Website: macys
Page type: billing-address
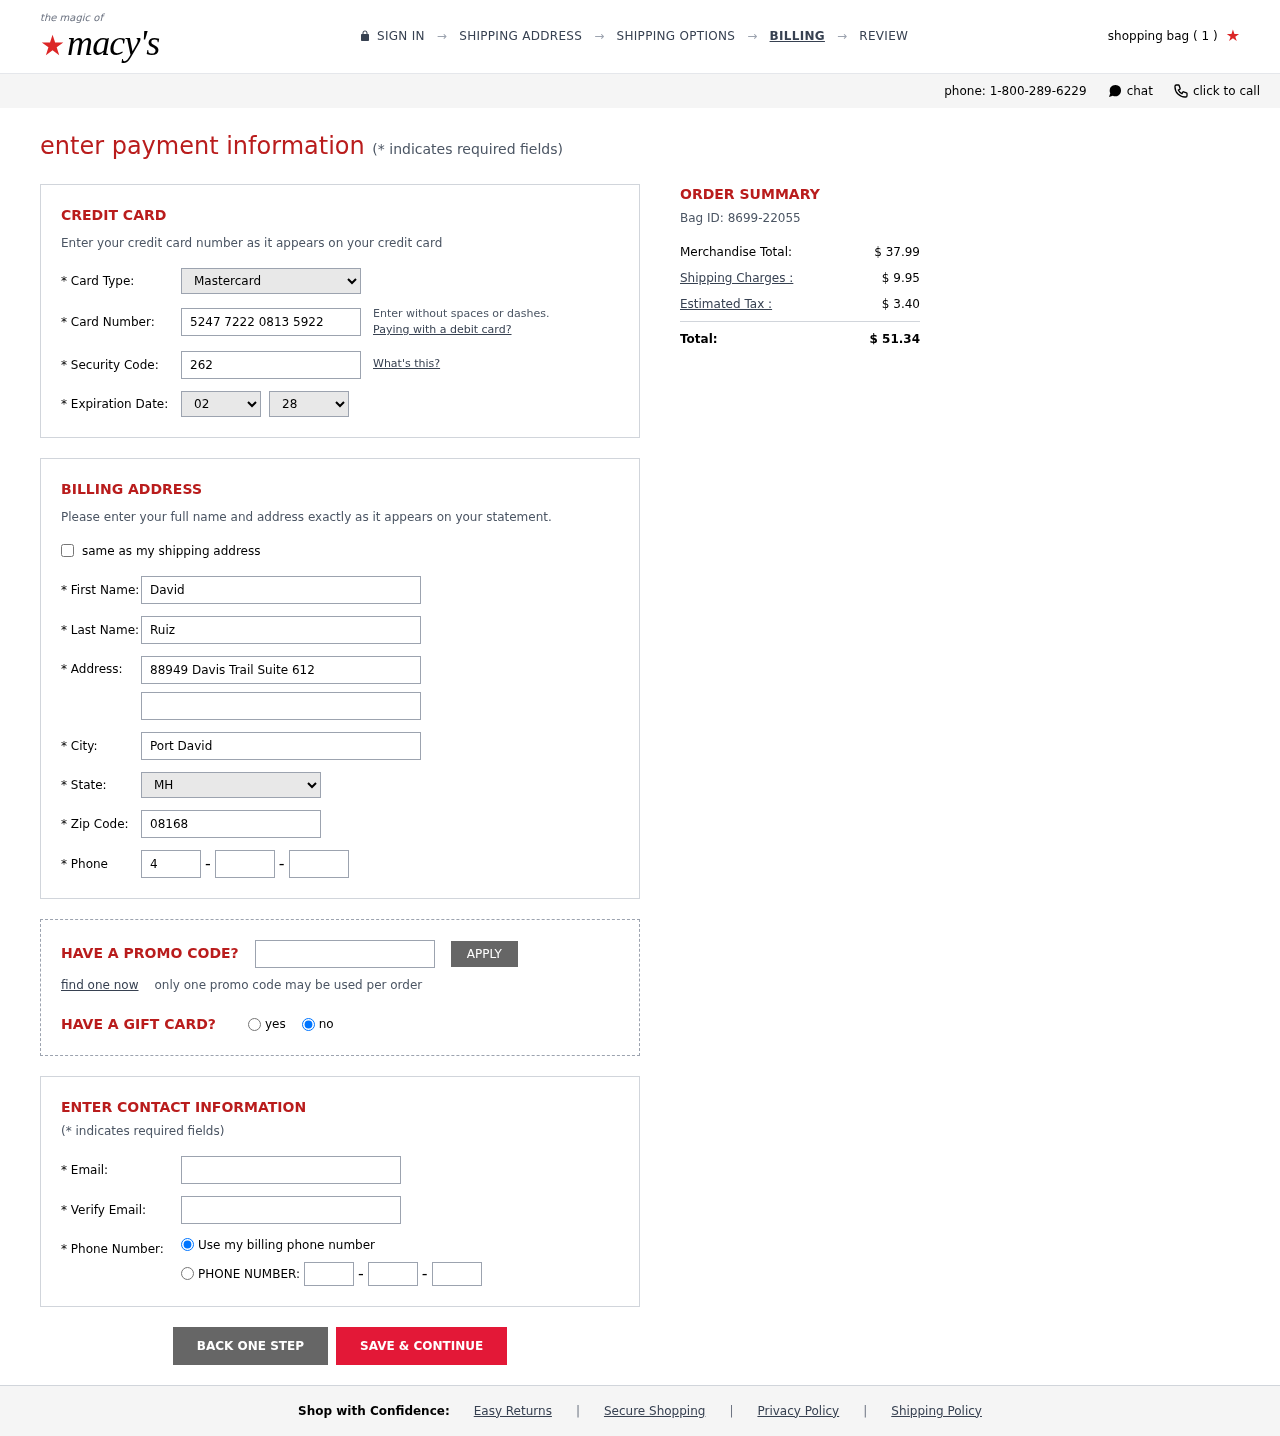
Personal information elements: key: PII_CARD_CVV
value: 262
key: PII_CARD_EXPIRY_MONTH
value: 02
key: PII_CARD_EXPIRY_YEAR
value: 28
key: PII_CARD_NUMBER
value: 5247 7222 0813 5922
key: PII_CARD_TYPE
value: Mastercard
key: PII_CITY
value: Port David
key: PII_EMAIL
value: davidruiz@gmail.com
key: PII_FIRSTNAME
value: David
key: PII_LASTNAME
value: Ruiz
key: PII_PHONE_AREA
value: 443
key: PII_PHONE_PREFIX
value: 376
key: PII_PHONE_SUFFIX
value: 0070
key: PII_POSTCODE
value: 08168
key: PII_STATE_ABBR
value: MH
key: PII_STREET
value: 88949 Davis Trail Suite 612
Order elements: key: ORDER_NUM_ITEMS
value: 1
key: ORDER_ID
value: Bag ID: 8699-22055
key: ORDER_SUBTOTAL
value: $ 37.99
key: ORDER_SHIPPING_COST
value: $ 9.95
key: ORDER_TAX
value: $ 3.40
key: ORDER_TOTAL
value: $ 51.34